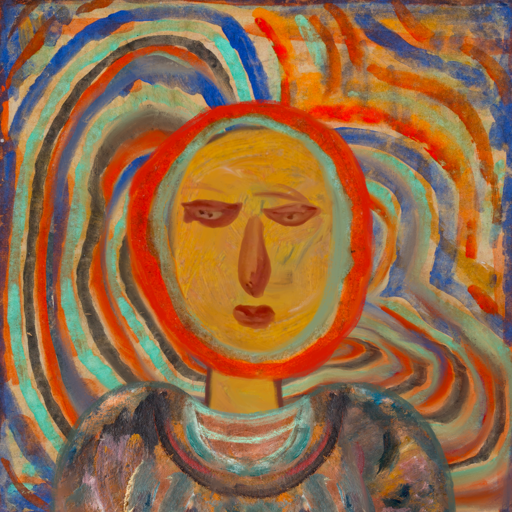
Background: Sisters, Head And Neck Front: After_Raid, Face Front: Pious_Lady, Bust: Boggyland, Hair Front: Sisters, Head Accessory: Blank, Second Necklace: Blank, Necklace: Blank, Baby: Blank